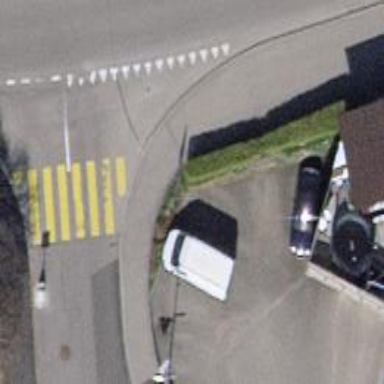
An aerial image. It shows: Flagpole which is man-made.